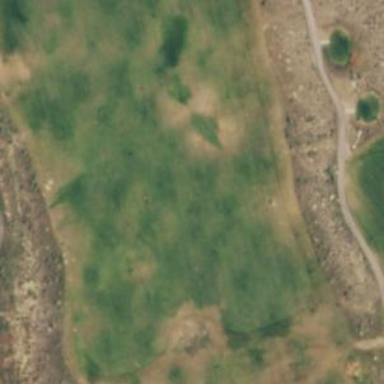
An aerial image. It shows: Grassy area used as driving range for golf.